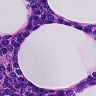
Metastatic tissue present: no